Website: macys
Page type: stored-credit-cards
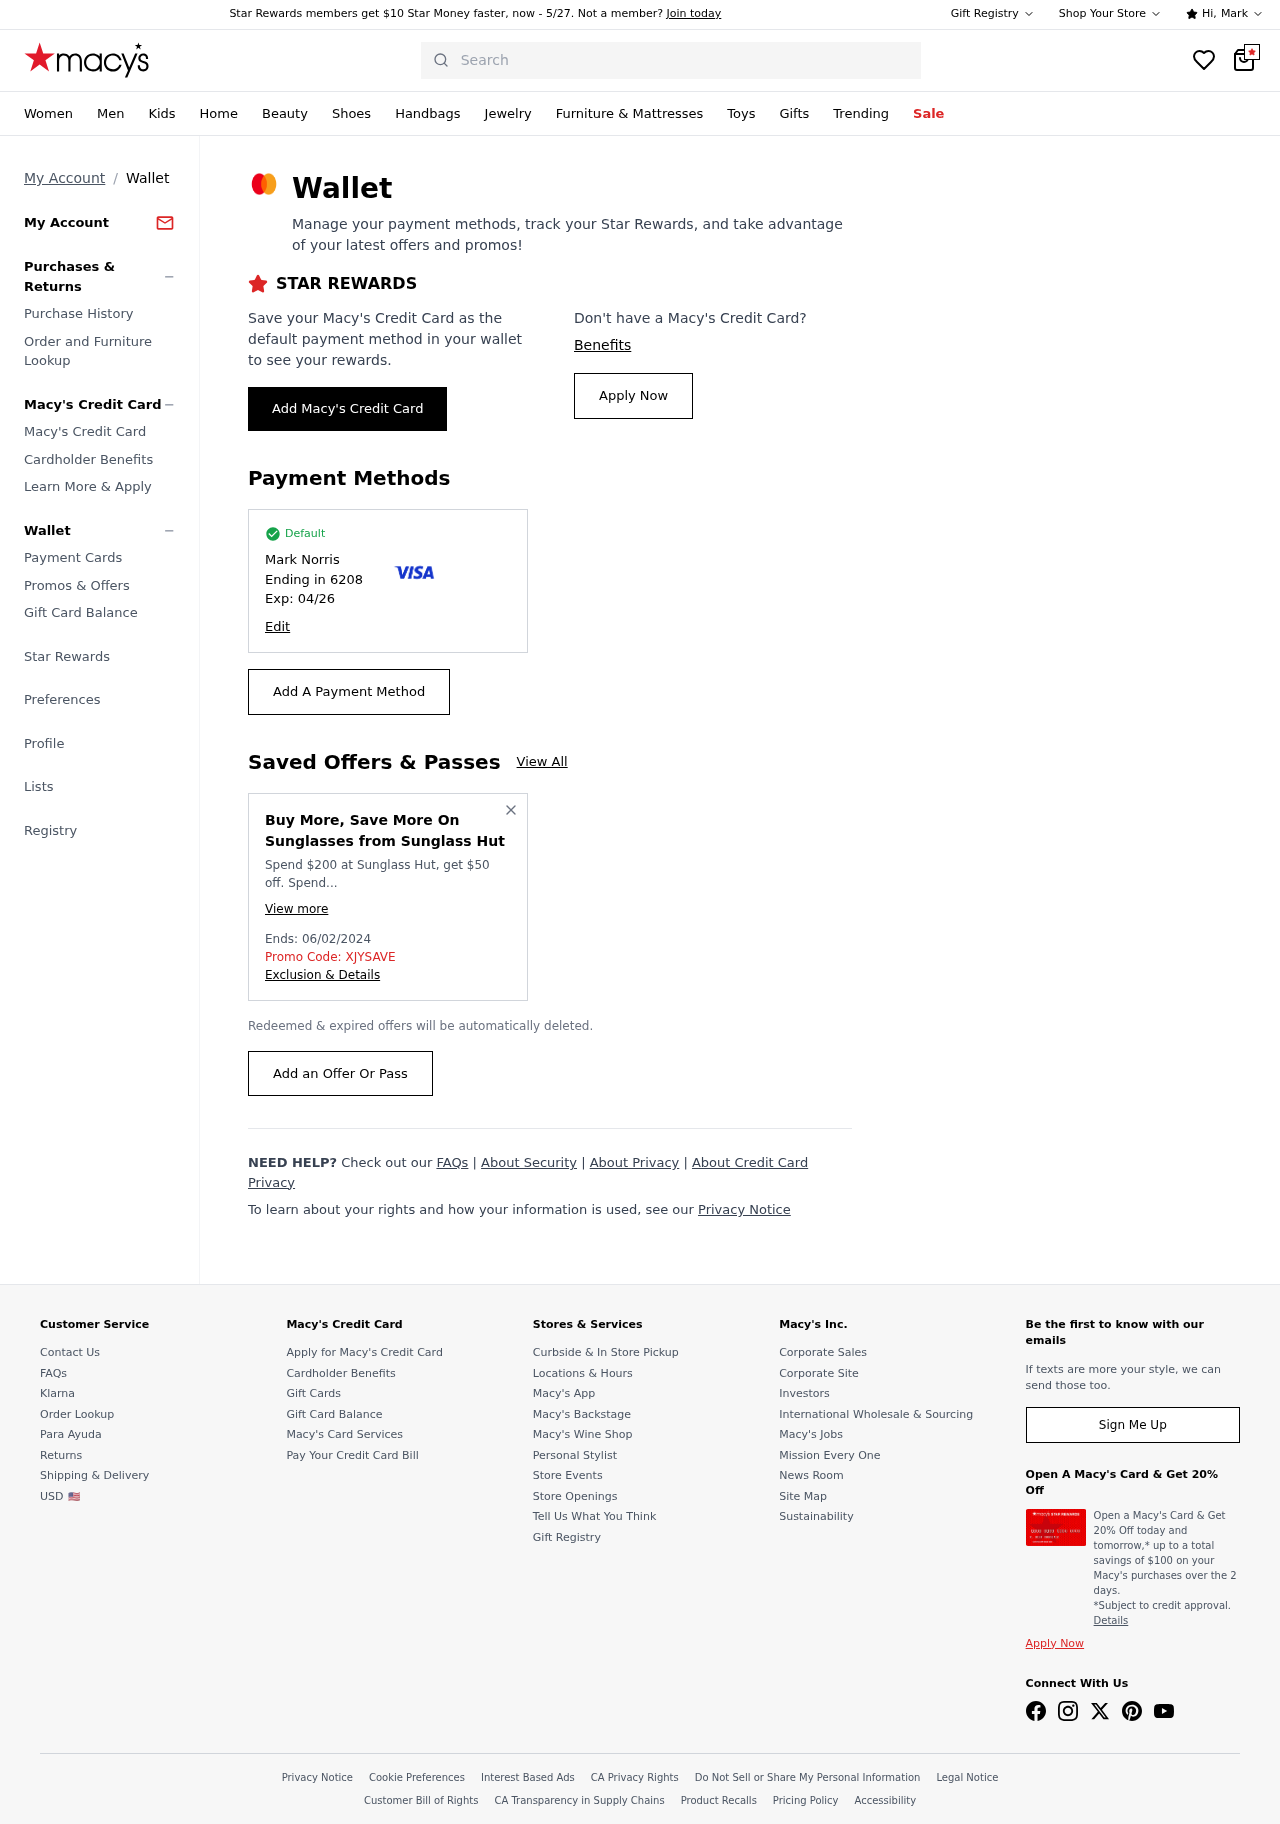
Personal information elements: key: PII_CARD_EXPIRY
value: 04/26
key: PII_CARD_LAST4
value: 6208
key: PII_FIRSTNAME
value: Mark
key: PII_FULLNAME
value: Mark Norris
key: PII_PROMO_CODE
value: XJYSAVE
Search elements: key: HEADER_SEARCH
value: Search